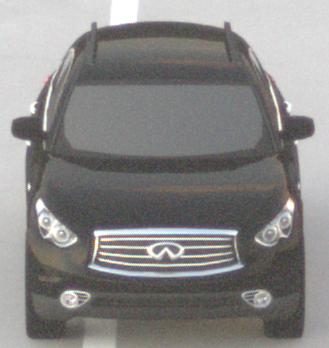
Make: Infiniti
Model: FX 37
Detailed model: FX (S51)
Model produced from: 2012/07
Model produced until: 2013/10
Doors: 5
Color: black
Road condition: dry road
Daytime: sunrise or sunset
Contrast: low contrast